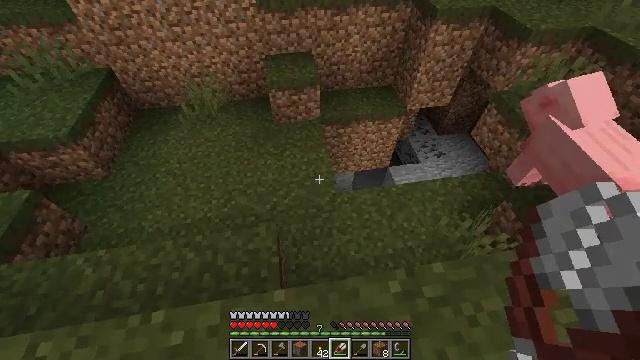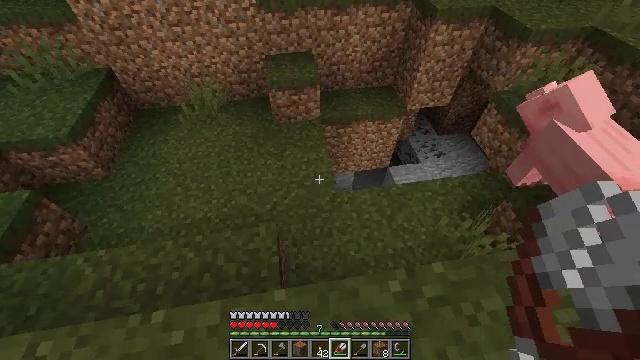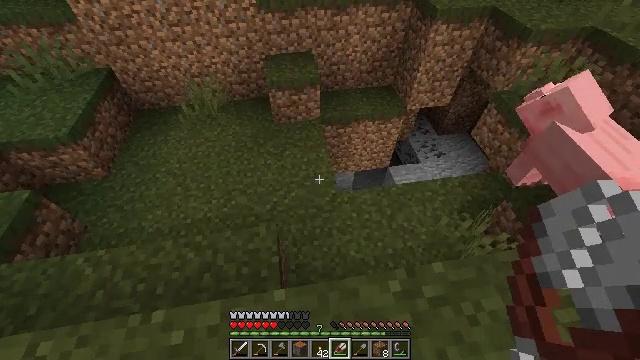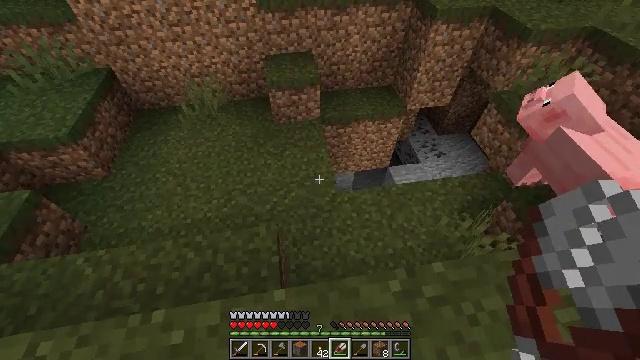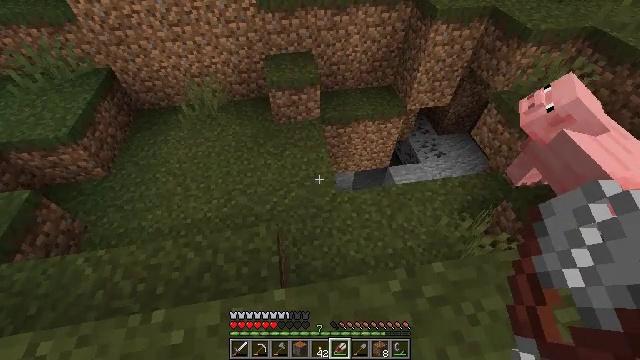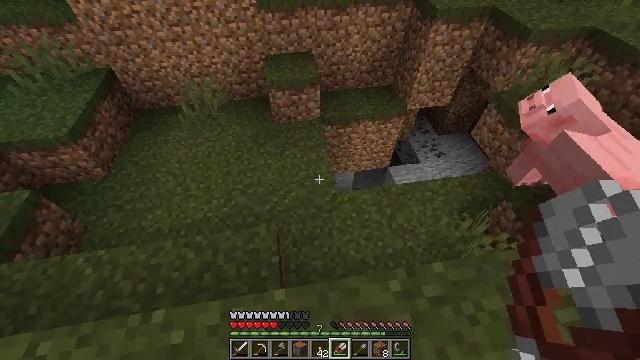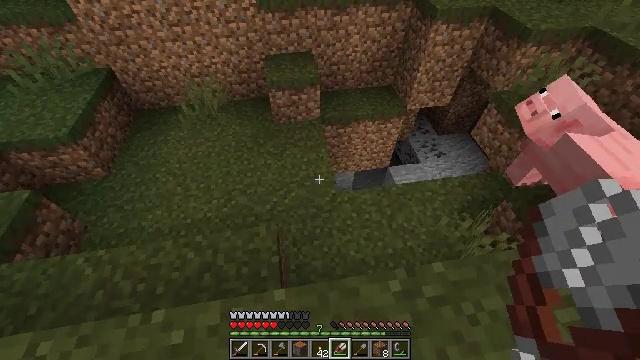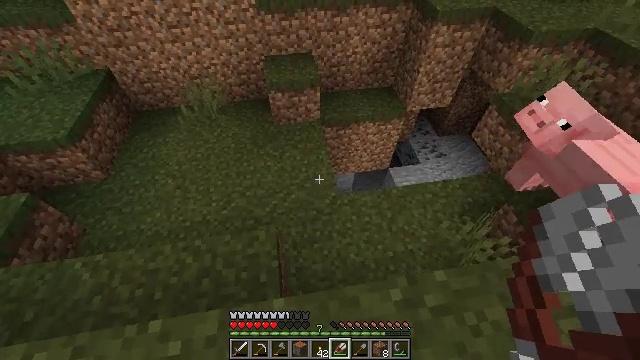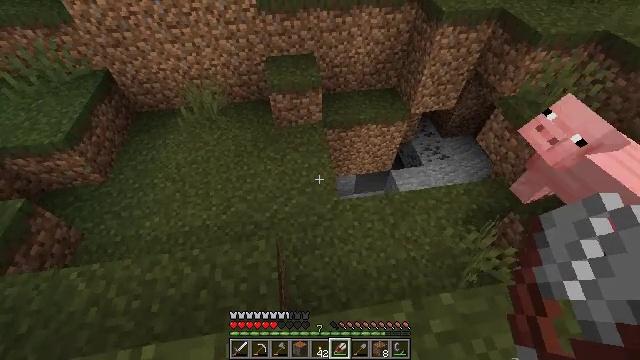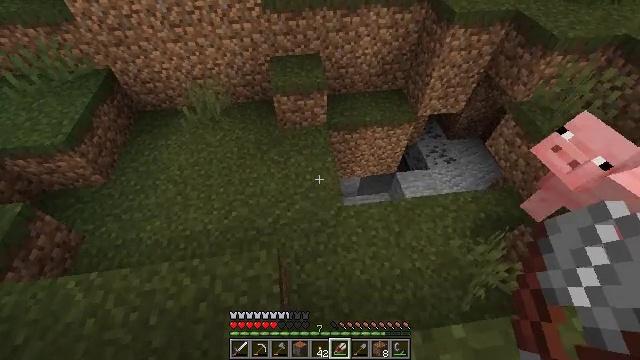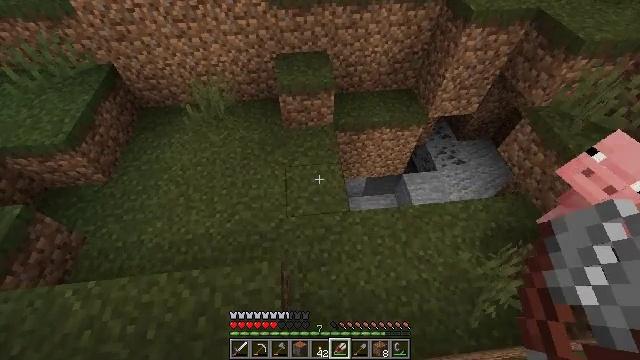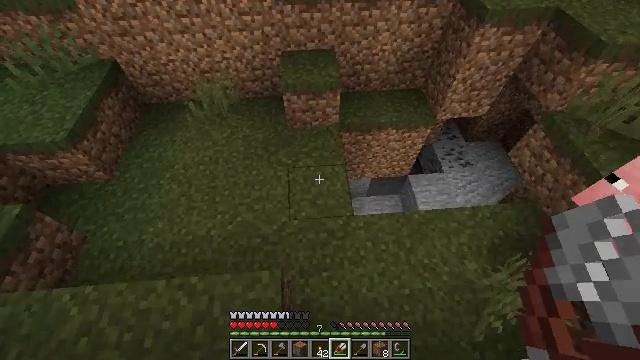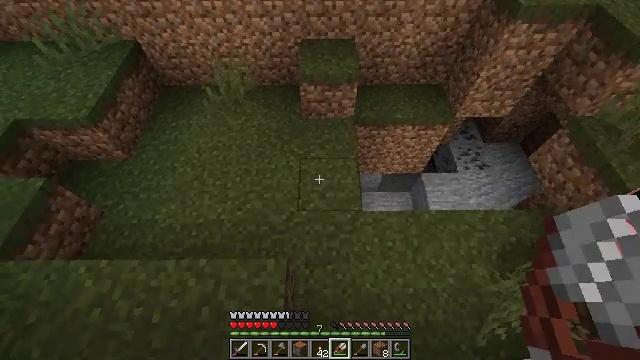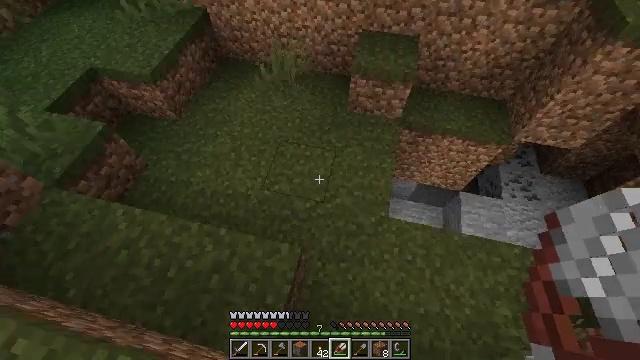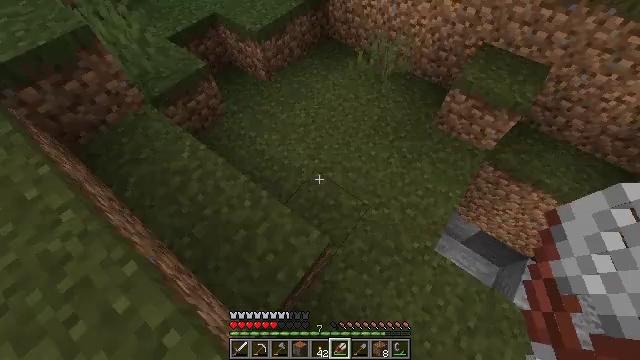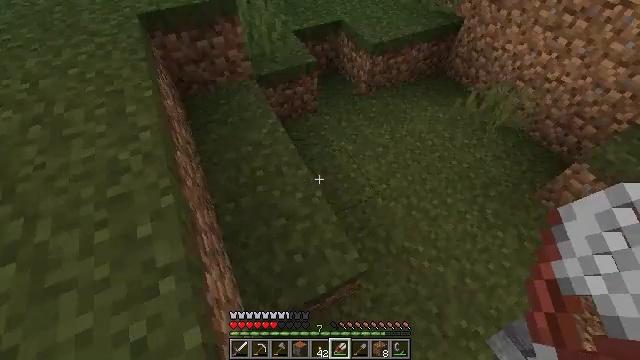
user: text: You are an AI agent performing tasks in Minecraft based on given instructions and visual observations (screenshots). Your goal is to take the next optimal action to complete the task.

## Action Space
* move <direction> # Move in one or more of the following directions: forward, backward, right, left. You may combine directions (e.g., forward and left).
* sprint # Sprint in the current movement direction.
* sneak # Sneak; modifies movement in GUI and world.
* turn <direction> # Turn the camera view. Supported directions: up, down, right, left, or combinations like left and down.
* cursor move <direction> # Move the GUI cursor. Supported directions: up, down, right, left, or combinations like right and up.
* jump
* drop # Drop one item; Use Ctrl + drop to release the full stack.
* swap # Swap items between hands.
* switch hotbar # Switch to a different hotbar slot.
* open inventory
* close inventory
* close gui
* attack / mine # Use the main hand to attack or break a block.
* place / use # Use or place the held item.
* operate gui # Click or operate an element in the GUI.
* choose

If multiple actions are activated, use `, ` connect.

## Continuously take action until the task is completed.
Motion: motion action
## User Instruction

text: Remove shears from the inventory.
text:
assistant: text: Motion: no_op
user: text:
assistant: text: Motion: no_op
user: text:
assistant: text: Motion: no_op
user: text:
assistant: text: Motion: no_op
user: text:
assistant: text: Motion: no_op
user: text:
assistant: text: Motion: no_op
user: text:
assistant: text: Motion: move forward
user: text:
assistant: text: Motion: move forward
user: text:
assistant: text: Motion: move forward, turn left
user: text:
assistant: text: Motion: move forward, turn left and down
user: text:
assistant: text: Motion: turn left and down
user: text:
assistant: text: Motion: turn left and down
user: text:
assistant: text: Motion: turn left and down
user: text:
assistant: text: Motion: turn left
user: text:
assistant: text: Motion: turn left and up
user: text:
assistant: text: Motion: turn left and up
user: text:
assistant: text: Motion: move forward, turn left and up
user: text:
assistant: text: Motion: move forward, turn left and up
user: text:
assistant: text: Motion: move forward, turn left and up
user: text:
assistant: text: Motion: move forward
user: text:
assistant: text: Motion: move forward
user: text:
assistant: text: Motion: move forward, turn up
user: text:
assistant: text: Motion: move forward, turn right and up
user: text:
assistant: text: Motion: move forward
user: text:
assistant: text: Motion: move forward
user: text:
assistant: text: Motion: move forward
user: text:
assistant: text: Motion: move forward
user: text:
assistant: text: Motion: move forward
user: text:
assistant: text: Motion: move forward
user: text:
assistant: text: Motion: move forward